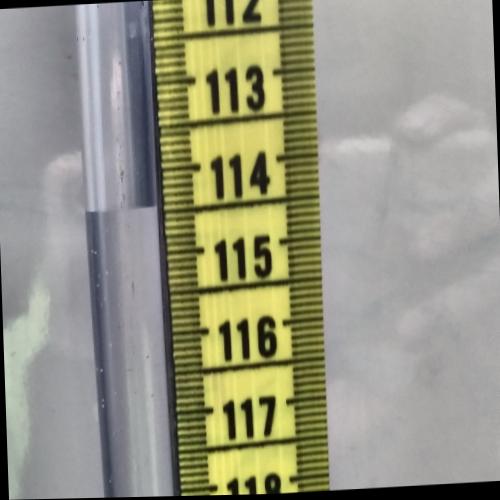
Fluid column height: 114.4 cm